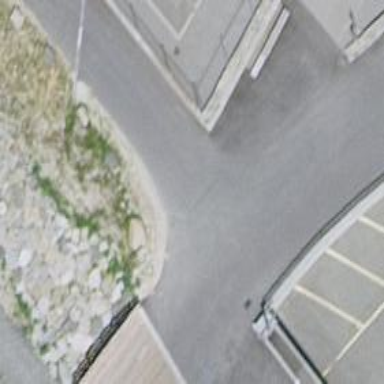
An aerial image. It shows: Asphalt road designated as living street.